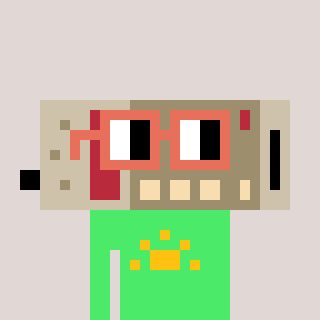
a pixel art character with square orange glasses, a cordless phone-shaped head and a teal-colored body on a warm background